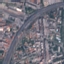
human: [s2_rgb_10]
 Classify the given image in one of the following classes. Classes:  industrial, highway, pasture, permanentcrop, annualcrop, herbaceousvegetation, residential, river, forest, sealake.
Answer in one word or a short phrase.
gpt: Highway